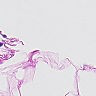
Metastatic tissue present: no